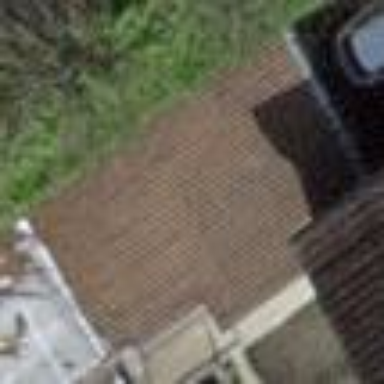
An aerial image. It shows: View of roof of building.